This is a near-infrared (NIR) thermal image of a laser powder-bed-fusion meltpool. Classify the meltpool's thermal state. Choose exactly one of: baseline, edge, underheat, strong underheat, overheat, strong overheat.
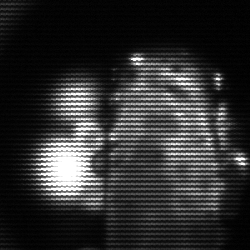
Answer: strong underheat